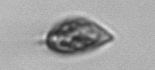
Label: Prorocentrum_triestinum